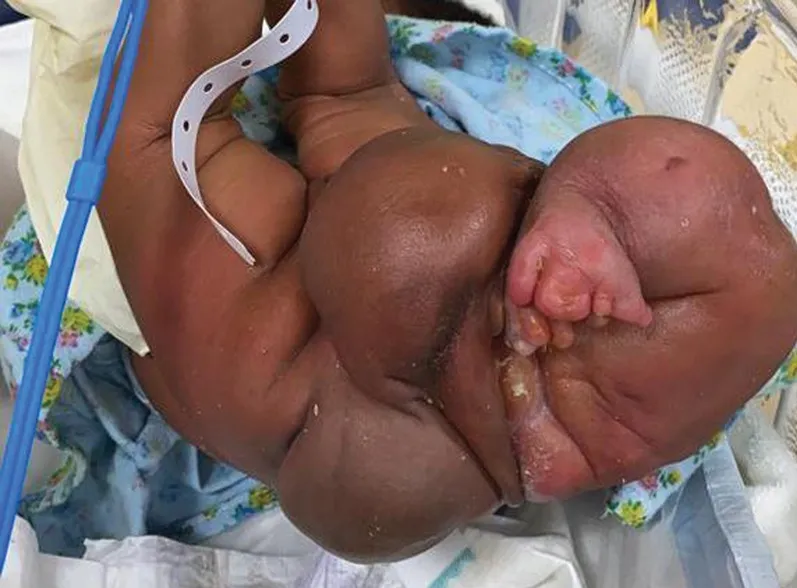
Posterior view of the mass with homunculus features emanating from the right buttock.
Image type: medical_photograph (skin_photograph)